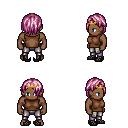
a pixel art fantasy rpg character, male body template, human, dark skin, brown sleeveless shirt, metal pants, pink bangs hairstyle, gold tiara, ghillies, four views (front, back, left, right), 2x2 character sprite sheet, small pixel art, hard edges, no anti-aliasing